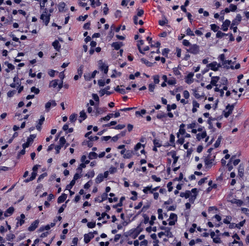
Tumor epithelial tissue: no
Tumor-associated stroma tissue: yes
Normal tissue: no